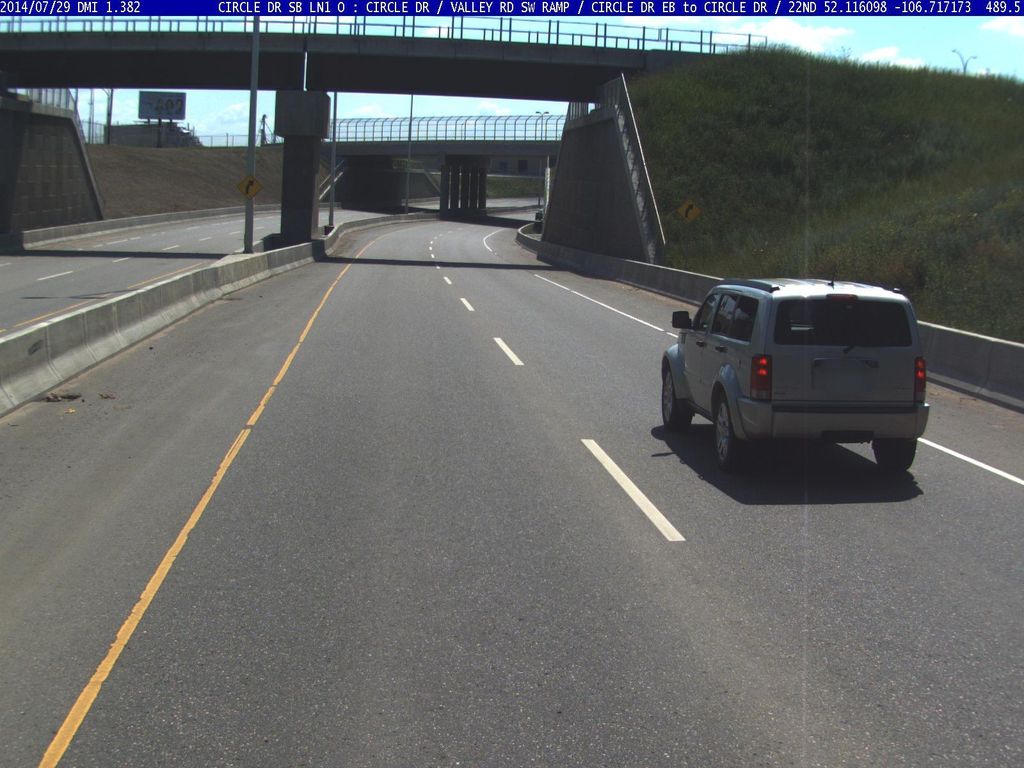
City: saskatoon